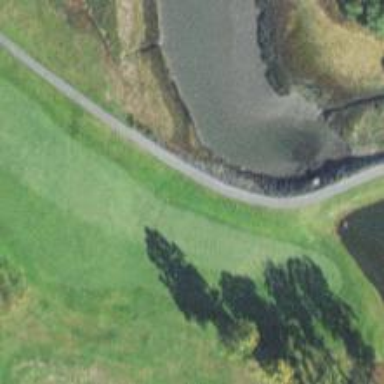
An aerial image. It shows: Golf hole.